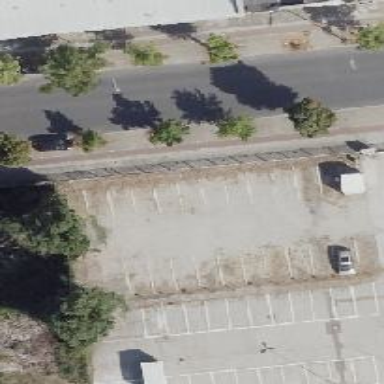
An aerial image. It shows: Deciduous broadleaved tree. There is parking obstacle present.